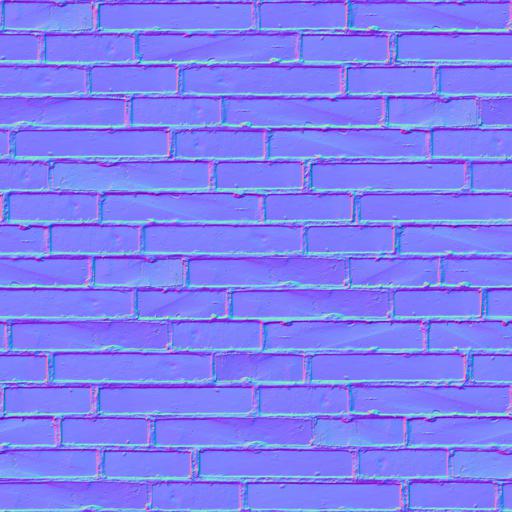
black brick bricks grey wall